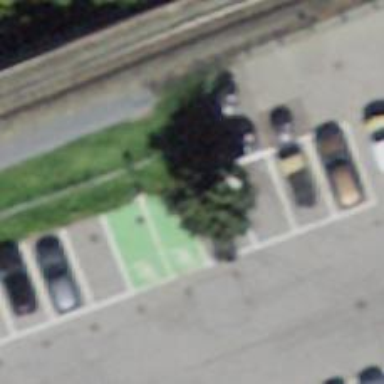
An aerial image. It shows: Charging station.